Question: How much Storage used?
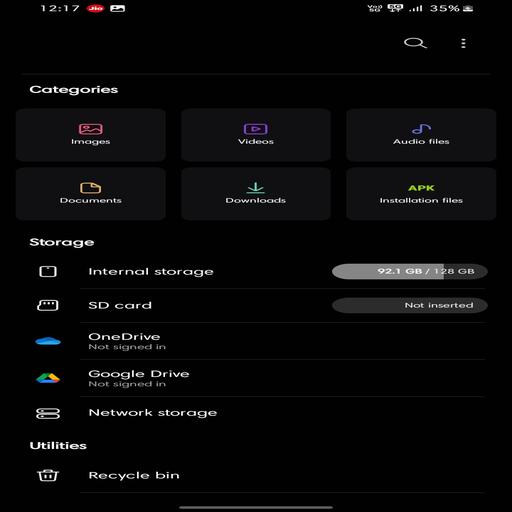
Answer: 92.1 GB